Question: I have created a bar chart using Core Plot (1.1) and would like to plot all data labels above their bars.
: There is no data label shown for the bar with the negative value.
: How can I plot the data label plotted for the negative bar on top of the bar?
Thank you!

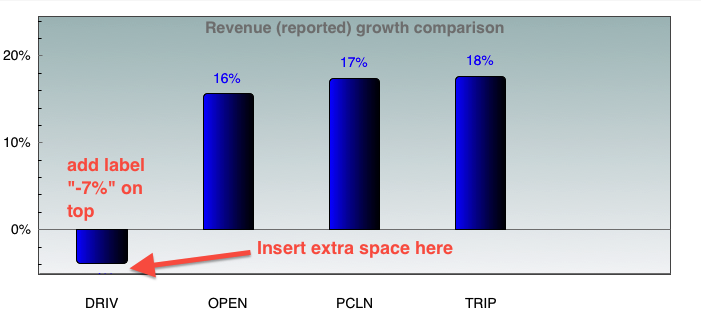
Answer: I don't think there is an easy way to do this. You could suppress the labels for the negative bars and draw them yourself using plot space annotations.